Field crop: maize
Growth stage: 2
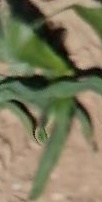
Species: maize